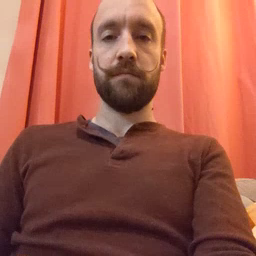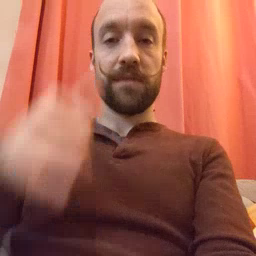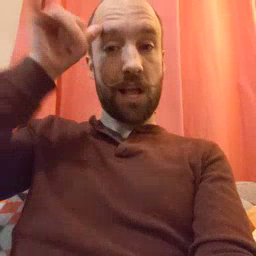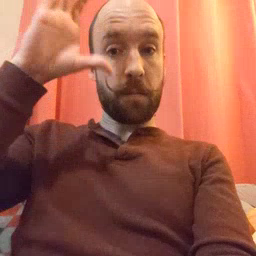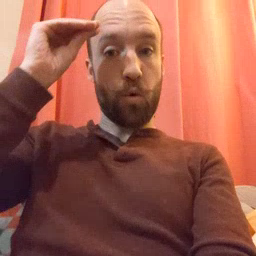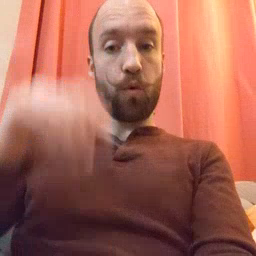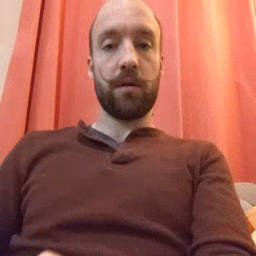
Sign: cowboy